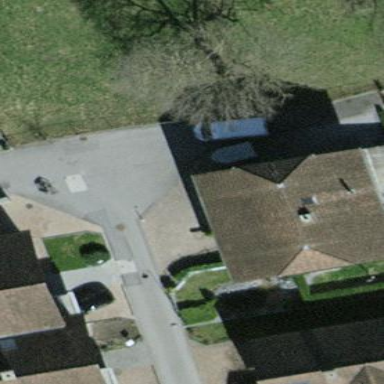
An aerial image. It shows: Detached building.